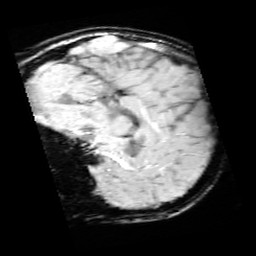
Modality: SWI
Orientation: sagittal
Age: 11
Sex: female
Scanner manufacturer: siemens
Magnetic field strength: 3 T
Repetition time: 0.027 s
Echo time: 0.02 s